Question: I am trying to build a SQL statement which pulls records from a table but sorts them by another table.
Main - is my Main Products Table
MainCategory - is the Categorys of products
Each product can be in multiple categories - so in Main I have a field called CategoryIds which containts the ID's of all the categories that product belongs to. (I know now that is the wrong way to do it)
Tables Layout:

So basically when I click on a Category, e.g. Brands I want to be able to sort the products in each category to display in the order I want - so thats why I have created the table CatSort
I can put the CategoryId in there with the ProductId and DisOrder is the way they are displayed.
So on my page the SQL statement:
'''
Select *
From Main
Where CategoryIds = '11' OR
CategoryIds LIKE '11,%' OR
CategoryIds LIKE '%, 11,%' OR
CategoryIds LIKE '%, 11'
'''
pulls all the products in the Category 'Brand' but how do I extend that SQL statement to sort them by CatSort, bearing in mind that not all the records in that Category will be in CatSort
(or would it be better if they were? they only get added to CatSort when they actually sort them to order they prefer. But if a new product is added to that Category, it doesn't automatically get added to CatSort.)
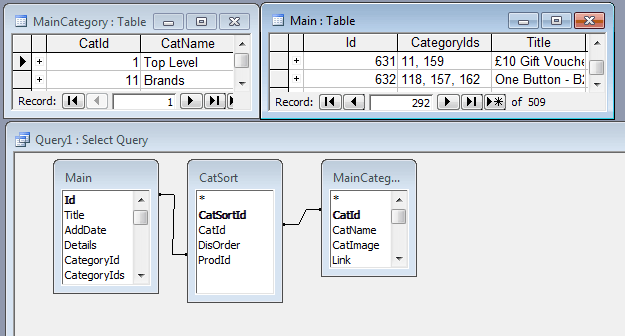
Answer: Resolved by normalizing the relation between the categories and the products table as suggested